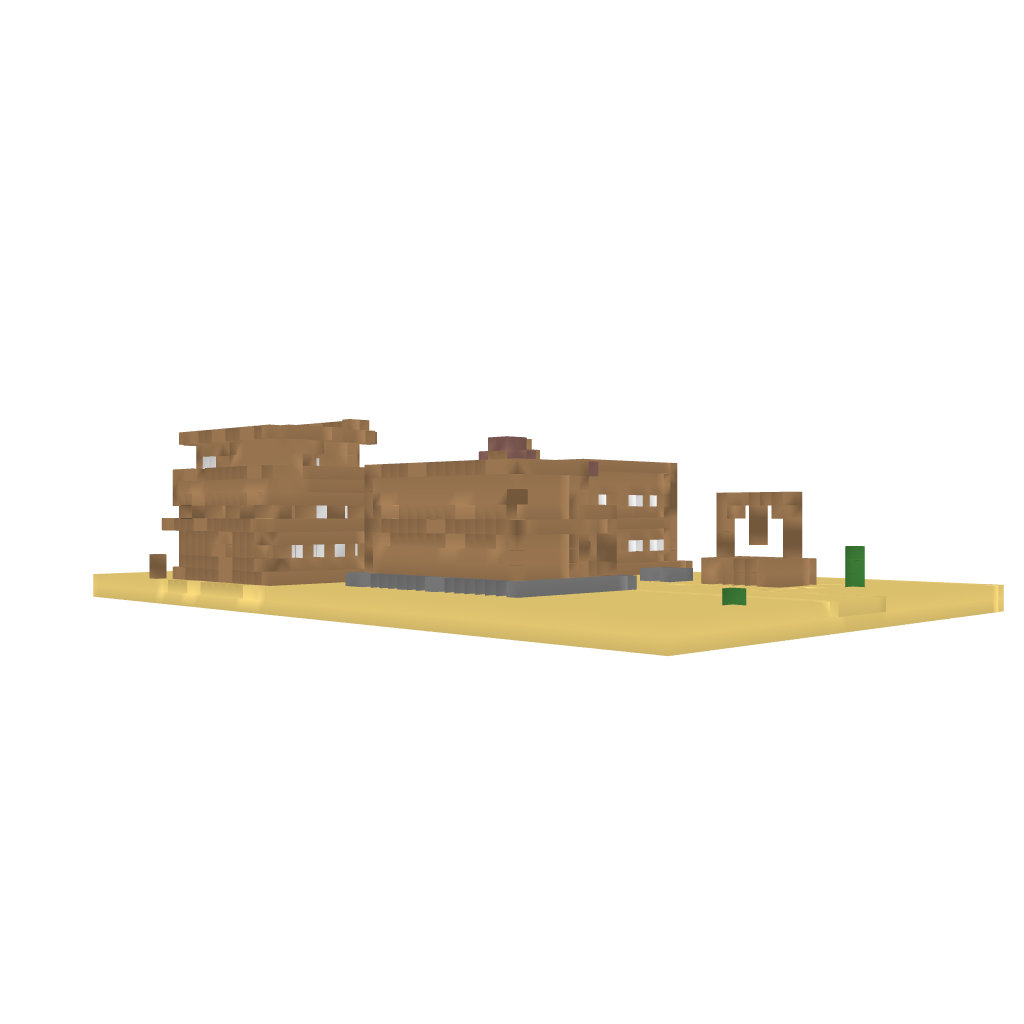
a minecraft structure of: Far west Town good quality